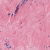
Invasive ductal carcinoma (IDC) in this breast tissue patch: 0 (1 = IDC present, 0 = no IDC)